Question: i want to index my contact with alphabets but i am not getting the correct result, suppose if i click a, b or c in each section it showing all of the contacts ? how can i make sure that contact name starts with A will be indexed only in A section. and others in there respective sections, thanks in advance.
'''
-(NSInteger)tableView:(UITableView *)aTableView numberOfRowsInSection:(NSInteger)section
{
// Normal table
if (aTableView == tableView)
return self.contacts.count;
}
- (NSInteger)numberOfSectionsInTableView:(UITableView *)tableView {
// return self.contacts.count;
return self.contacts.count;
}
'''
Iam using Abcontact class.
also attached image for more clarification.

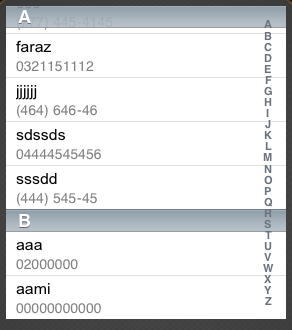
Answer: you should implement
'''
- (NSArray *)sectionIndexTitlesForTableView:(UITableView *)tableView;
- (NSInteger)tableView:(UITableView *)tableView sectionForSectionIndexTitle:(NSString *)title atIndex:(NSInteger)index;
'''
try use those tutorials
<URL>
<URL>